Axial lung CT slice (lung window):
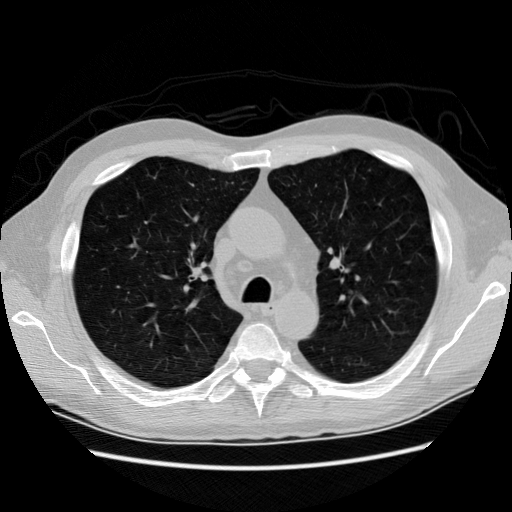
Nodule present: no